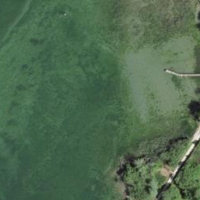
EUNIS habitat code: 14
Species observed at this site:
Humulus lupulus